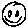
Label: smiley face